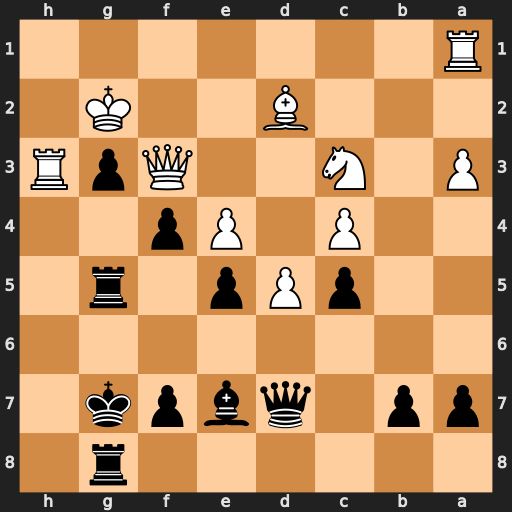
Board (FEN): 6r1/pp1qbpk1/8/2pPp1r1/2P1Pp2/P1N2QpR/3B2K1/R7
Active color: b
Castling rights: -
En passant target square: -
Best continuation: Qxh3+ Kxh3 g2